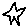
Label: star